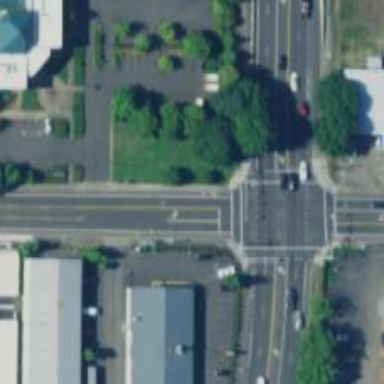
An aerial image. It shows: Solid stop line on the road.